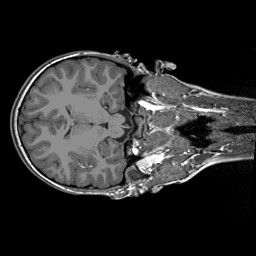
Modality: T1w
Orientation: axial
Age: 11
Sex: male
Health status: ill